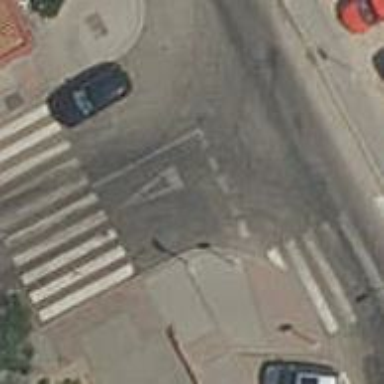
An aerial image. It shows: Road with "give way" sign.